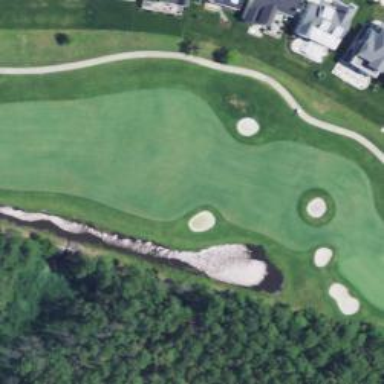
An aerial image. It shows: Golf hole.